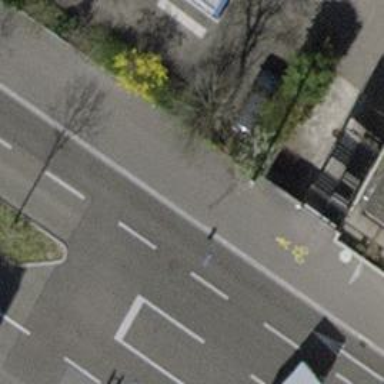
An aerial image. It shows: Asphalt sidewalk path.